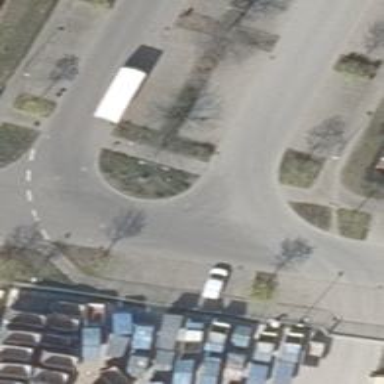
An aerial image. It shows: Sidewalk.